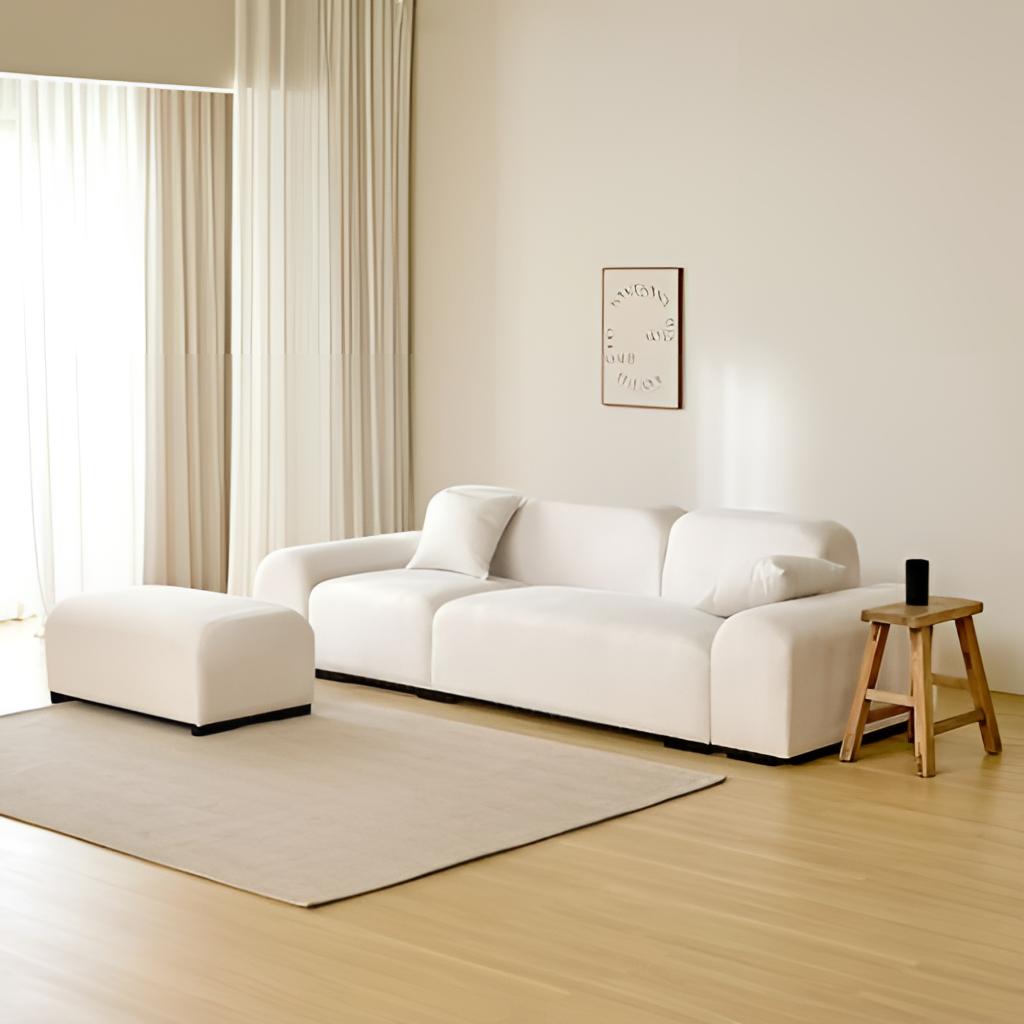
living room, fabric sectional sofa, paint wallpaper, with solid pattern, beige wood flooring, with plank pattern, minimalist